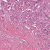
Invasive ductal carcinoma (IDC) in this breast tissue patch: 1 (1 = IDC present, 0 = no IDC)